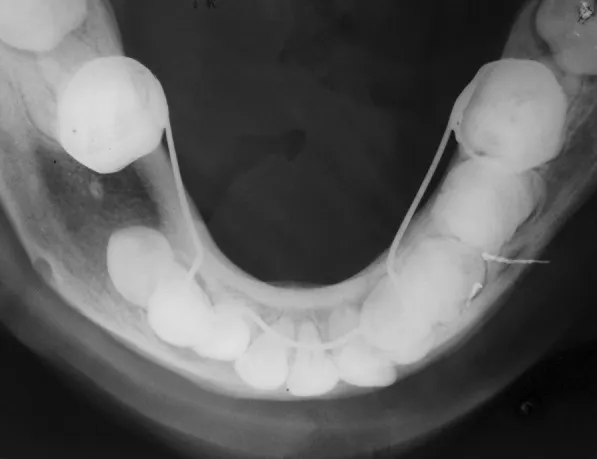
Lingual arch space maintainer placed.
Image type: radiology (x_ray)